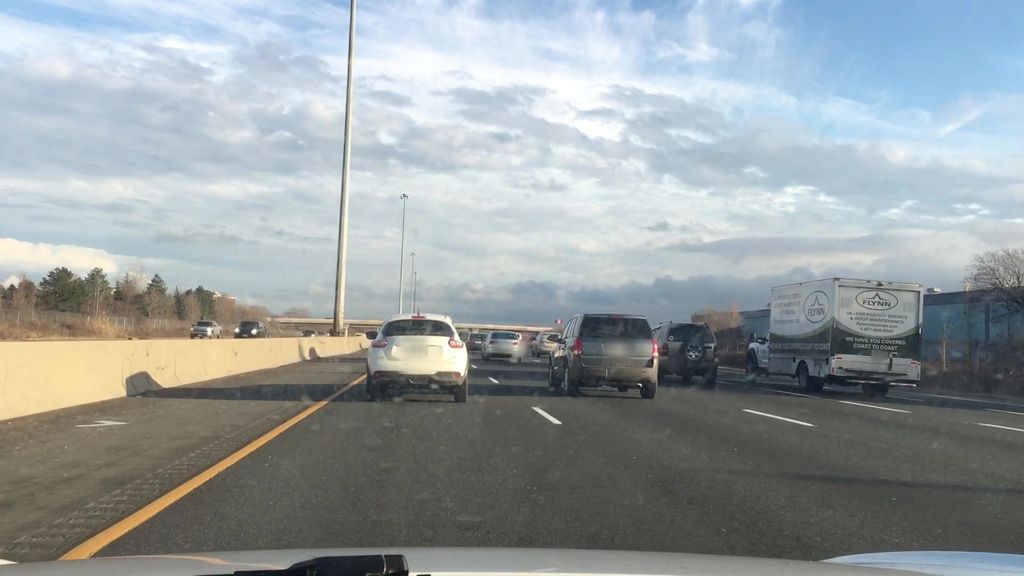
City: hamilton